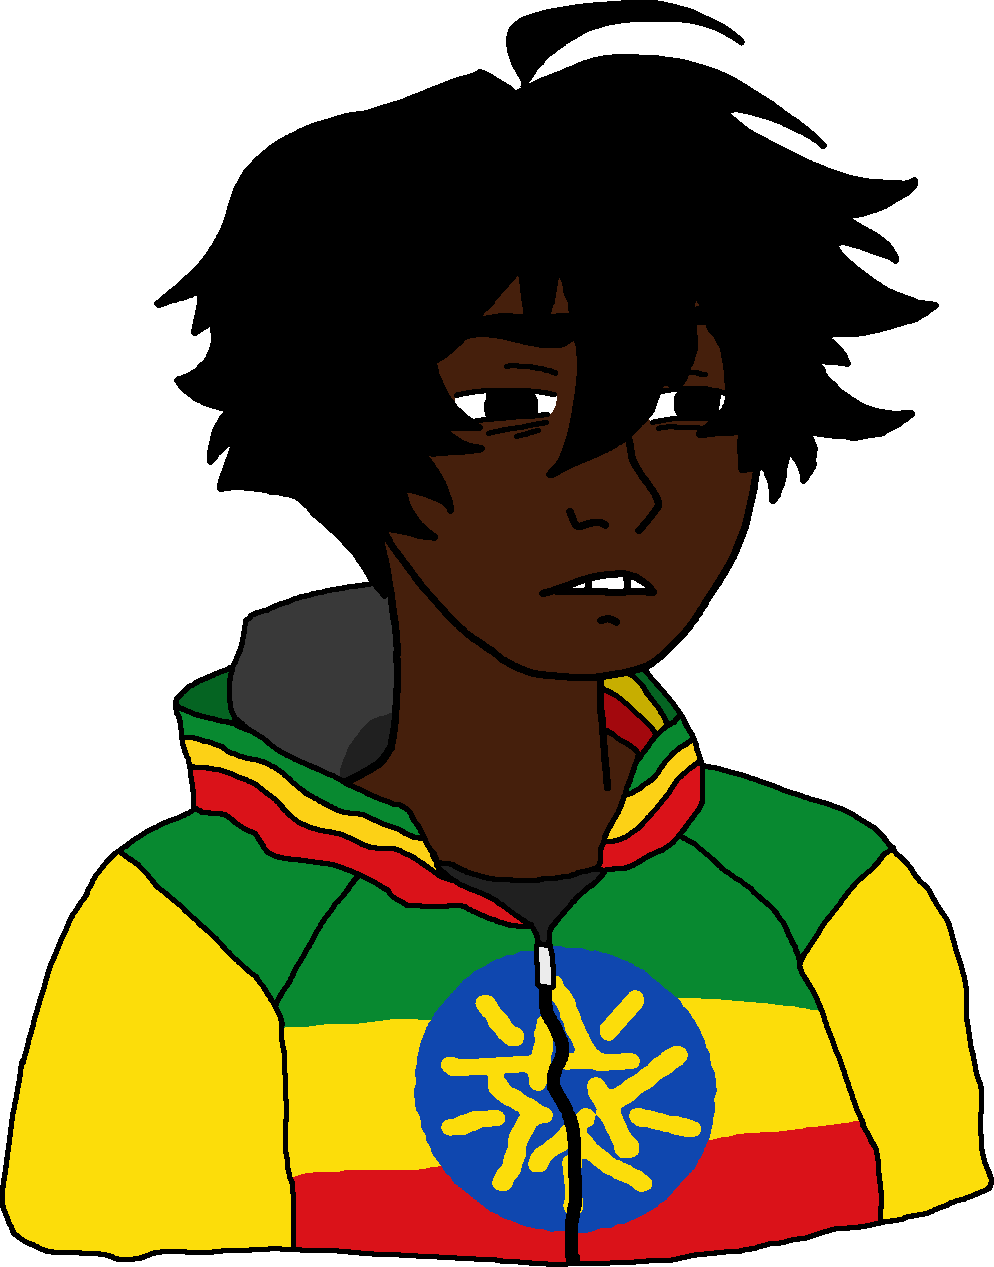
Label: 5_Twinkjak